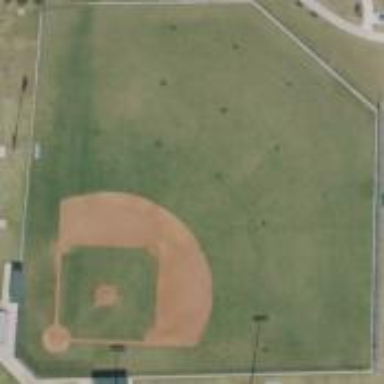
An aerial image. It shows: Baseball pitch for leisure and sports activities.